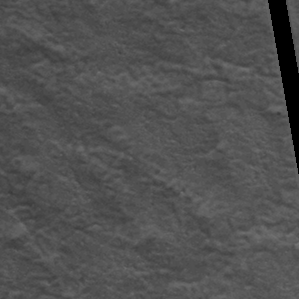
Label: frost